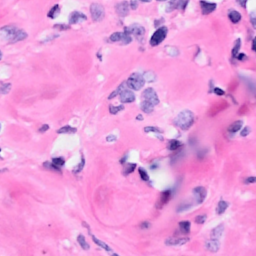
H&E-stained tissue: Breast